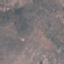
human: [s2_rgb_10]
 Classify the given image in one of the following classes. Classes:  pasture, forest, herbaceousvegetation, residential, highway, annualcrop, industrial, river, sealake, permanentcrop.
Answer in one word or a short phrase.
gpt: HerbaceousVegetation